Question: I have a date field on my Sql table that is actually a text field, thats because there sometimes I save dates like and sometimes strings like .

It is possible without touching the table structure, and maybe just with the sql query having the result correct organanized by date? Where is the max value and then the dates in decreasing order.
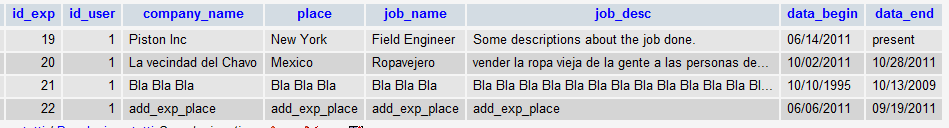
Answer: If you really can't sort the data type out on those string date columns then this might help:
'''
select t.*,
case when date_end = 'present' then curdate()
else convert(concat(substr(date_end,7,4),'-',substr(date_end,1,2),'-' ,substr(date_end,4,2)),date) end as "realDate"
from myTable t
order by "realDate" desc;
'''
Right. I'm off to go and say 100 Hail Marys to the MySQL database god now. Ugh.